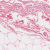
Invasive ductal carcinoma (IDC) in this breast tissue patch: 0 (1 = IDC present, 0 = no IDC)